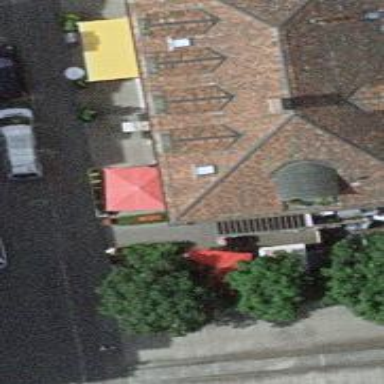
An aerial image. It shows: Building with hipped roof.